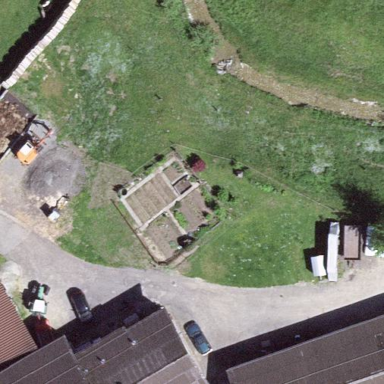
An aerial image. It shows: Farmyard area.